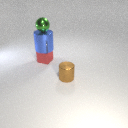
small red metal cube below small green metal sphere